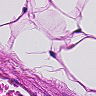
Metastatic tissue present: no